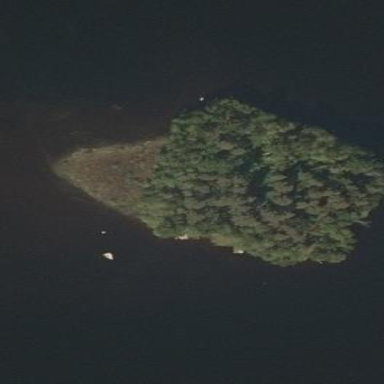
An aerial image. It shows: Islet surrounded by woodland.